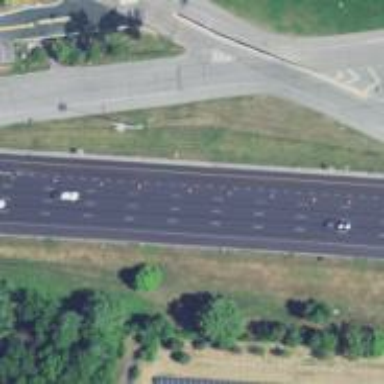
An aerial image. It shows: Asphalt motorway.